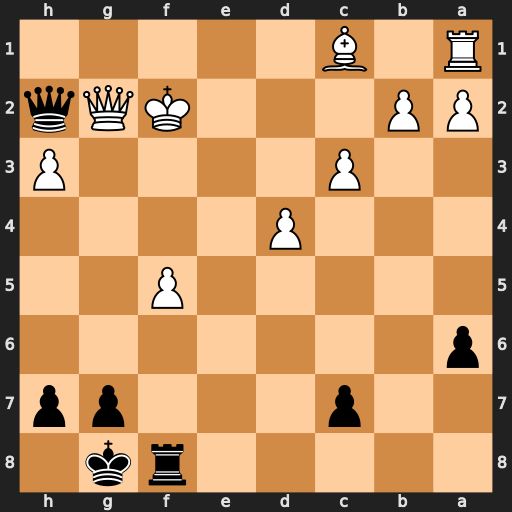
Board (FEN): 5rk1/2p3pp/p7/5P2/3P4/2P4P/PP3KQq/R1B5
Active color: b
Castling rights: -
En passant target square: -
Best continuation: Rxf5+ Bf4 Rxf4+ Ke3 Qxg2